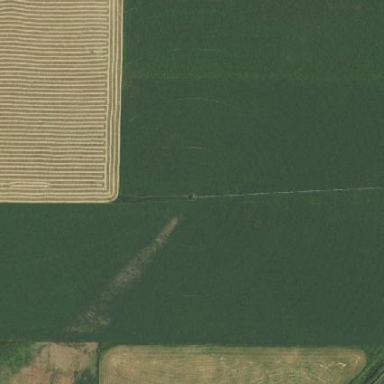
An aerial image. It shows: Farmland with pivot irrigation system.